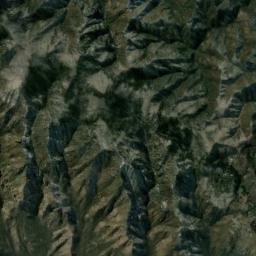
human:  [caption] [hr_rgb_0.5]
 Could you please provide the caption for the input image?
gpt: There is the mountain of uneven .

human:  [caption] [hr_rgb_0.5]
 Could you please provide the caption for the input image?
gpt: The mountain is full of green plants with lines of bare land .

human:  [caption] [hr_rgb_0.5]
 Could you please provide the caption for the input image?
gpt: The folded mountain consists of some ridges and valleys and its rocks are brown .

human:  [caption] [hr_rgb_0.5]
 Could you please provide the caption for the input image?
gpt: The mountain is covered with brown mud .

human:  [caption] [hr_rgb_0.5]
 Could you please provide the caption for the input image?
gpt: There are many ravines on the green and brown mountain .